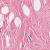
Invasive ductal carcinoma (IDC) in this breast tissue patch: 0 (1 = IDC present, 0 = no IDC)